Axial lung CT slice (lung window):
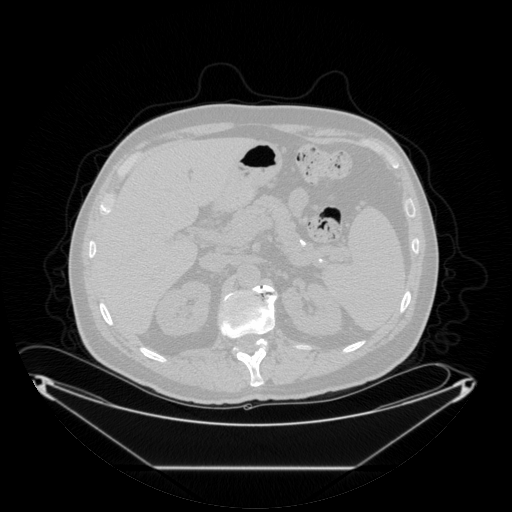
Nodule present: no